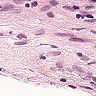
Metastatic tissue present: no